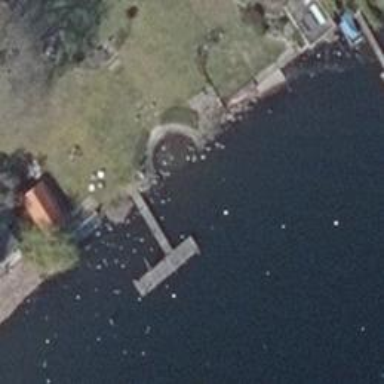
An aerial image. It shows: Man-made pier.